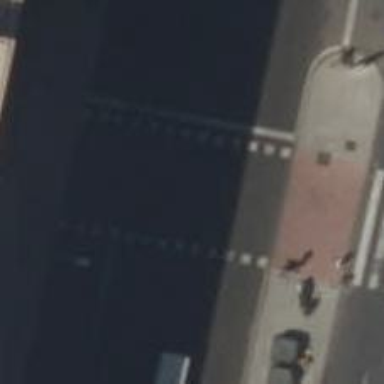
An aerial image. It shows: Crossing with traffic signals.